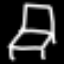
Label: chair